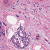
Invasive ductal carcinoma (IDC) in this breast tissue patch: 1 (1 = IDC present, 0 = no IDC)